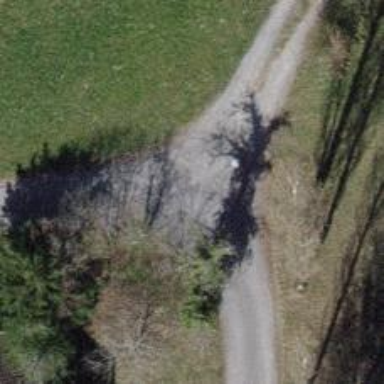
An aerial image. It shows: Grassy track with grade2 tracktype.